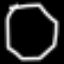
Label: octagon